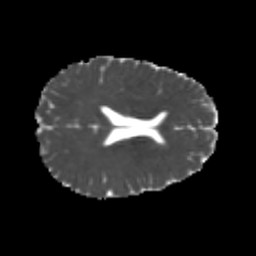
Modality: MD
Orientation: axial
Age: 25
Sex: female
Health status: healthy
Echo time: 0.074 s